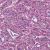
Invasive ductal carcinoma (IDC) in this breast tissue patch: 1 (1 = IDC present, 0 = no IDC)